Question: I have the following HTML:
'''
<button class="button">
<img src="img/menu-2.svg">
</button>
'''
And this CSS:
'''
.button {
padding: 0;
height: 44px;
border: none;
background: none;
}
'''
When I inspect the button with Firebug I can see that there is still some kind of weird gap between the image and the border of the button. Is there anyway to remove this? I would like the image to fill out the button as much as possible, or at least be centered.
Here is a screenshot:
Or maybe its something with the SVG file? This is the SVG code that should influence the positioning:
'''
x="0px" y="0px" width="44px" height="44px" viewBox="0 0 44 44" enable-background="new 0 0 16 16"
'''
What strikes me is 'enable-background', but I don't know what it does & removing it did nothing.
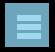
Answer: When saving an svg you will want to make sure your artwork contains the entire canvas board so there is not white space in the final image.
<URL>
Based on the image above, you would have extra spacing on the top, left, and bottom which would cause some awkward spacing.
<URL>
The image above shows the proper way to save an svg and to prevent unwanted spacing when you use the image for the web.
I'm glad I could have helped out and best of luck in your design mate!